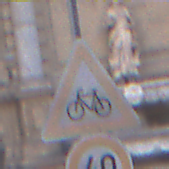
Verkehrszeichen: RadverkehrRechts
Zusatzzeichen unten: Geschwindigkeit40
Umgebung: Outdoor, Urban
Tageszeit: SunriseSunset
Wetter: PartlyCloudy
Licht: Natural
Jahreszeit: NotSpecified
Kontrast: LowContrast